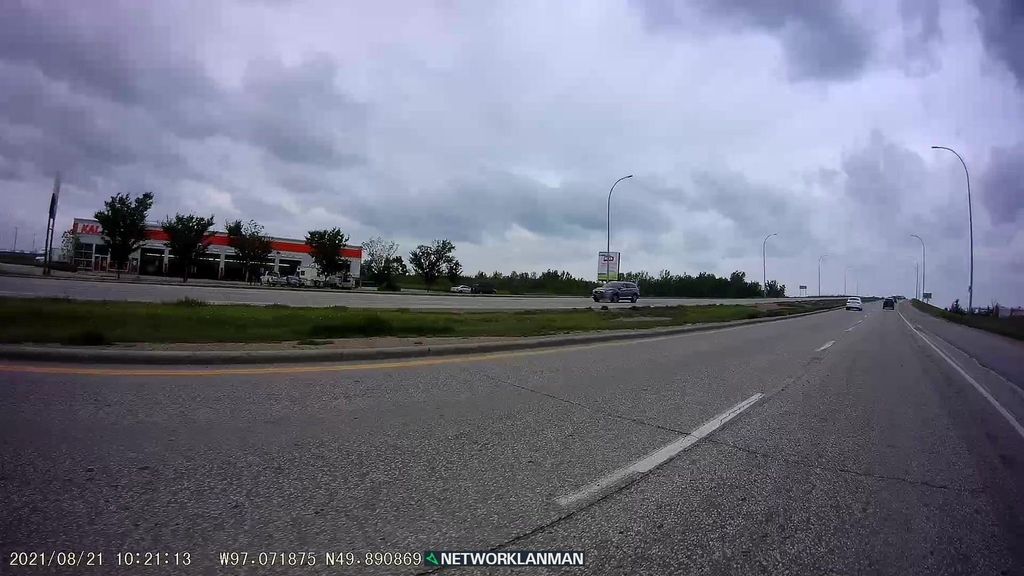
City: winnipeg